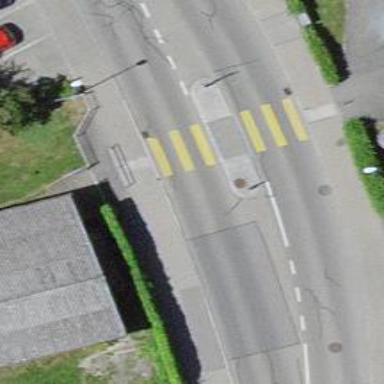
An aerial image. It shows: Uncontrolled road crossing with pedestrian island.